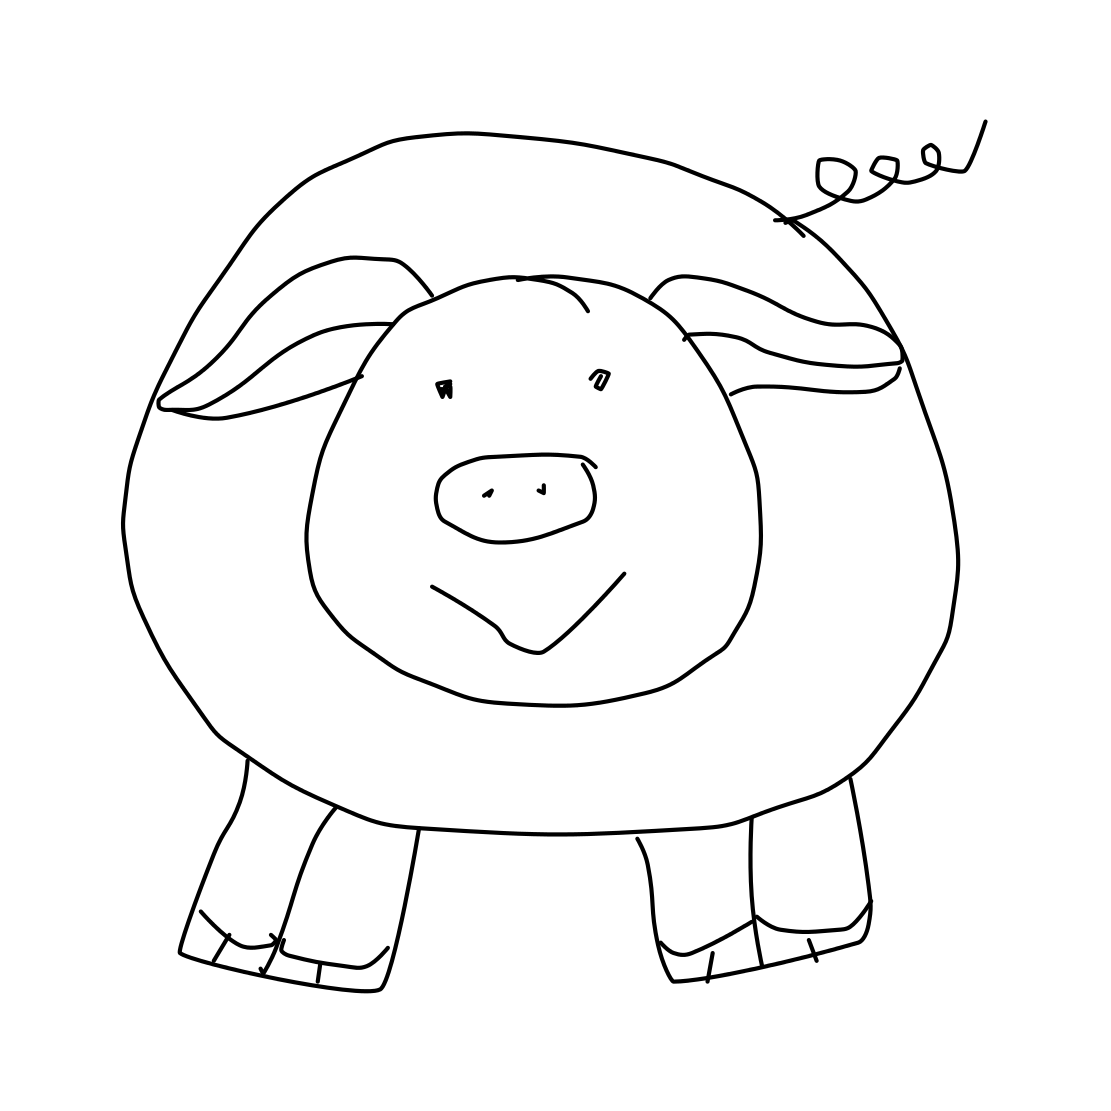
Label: pig